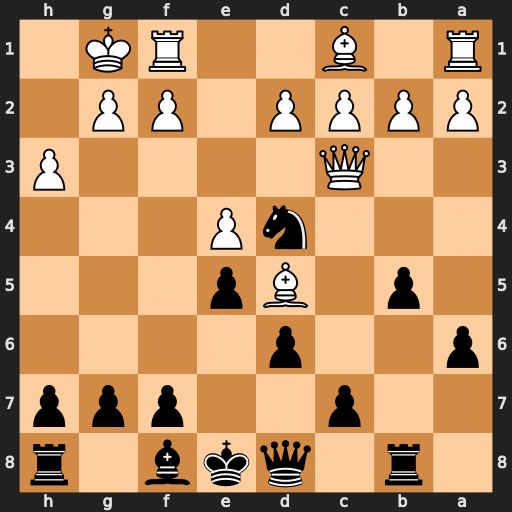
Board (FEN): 1r1qkb1r/2p2ppp/p2p4/1p1Bp3/3nP3/2Q4P/PPPP1PP1/R1B2RK1
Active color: b
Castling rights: k
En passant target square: -
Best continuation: Ne2+ Kh1 Nxc3 Bc6+ Ke7